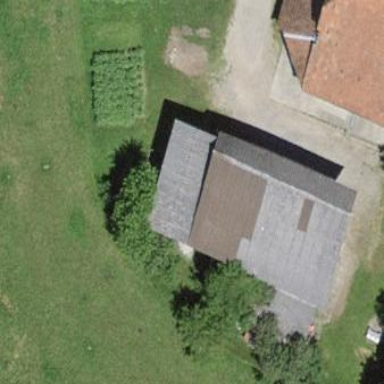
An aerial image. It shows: Shed building.